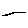
Label: line